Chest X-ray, PA view. Patient: 54 years old, sex F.
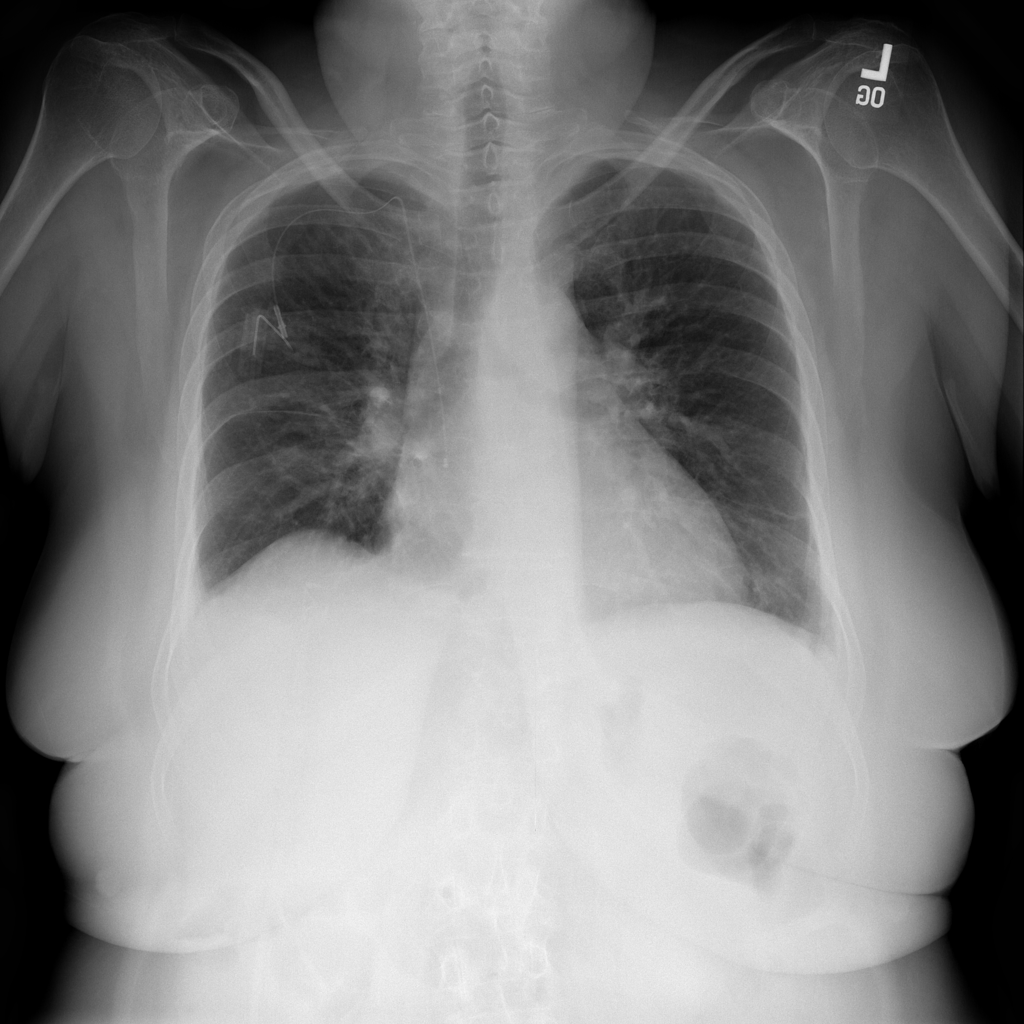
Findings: Edema